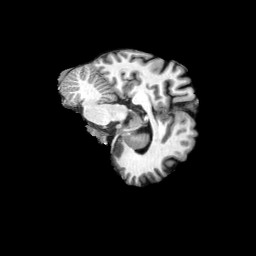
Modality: T1w
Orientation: sagittal
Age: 47
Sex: female
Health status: ill